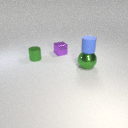
small green metal cylinder to the left of small purple metal cube